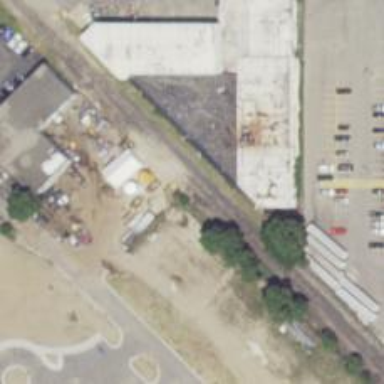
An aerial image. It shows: Rail spur service.